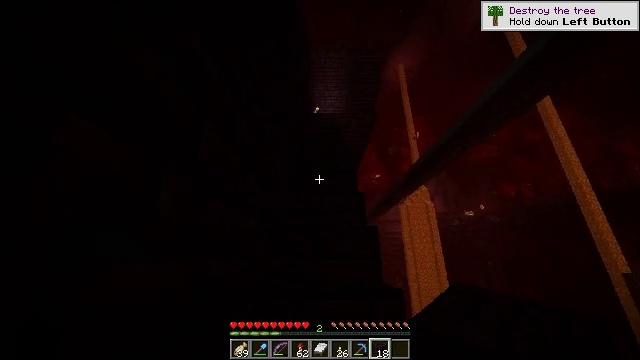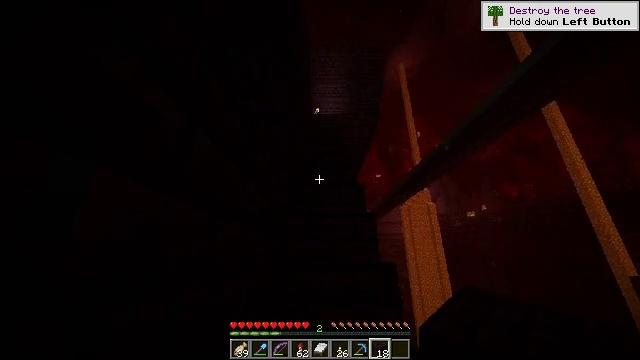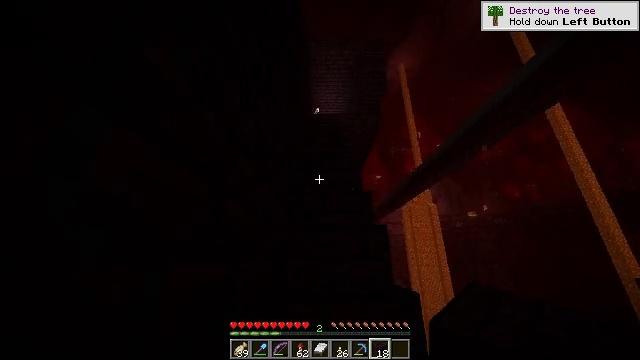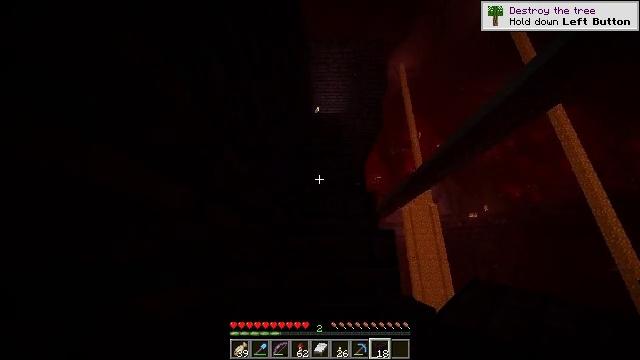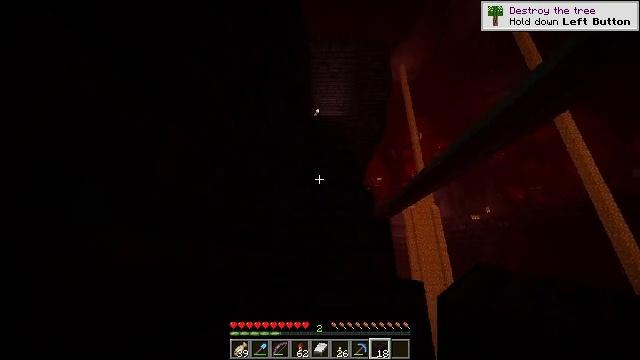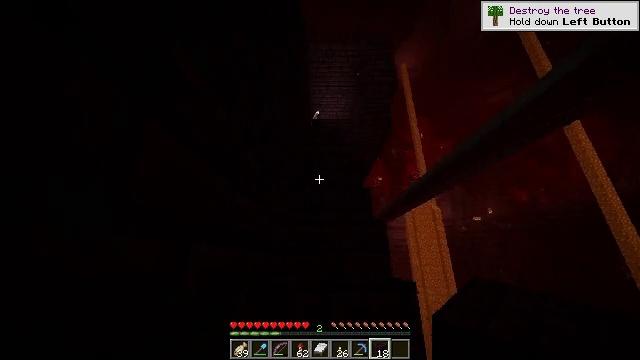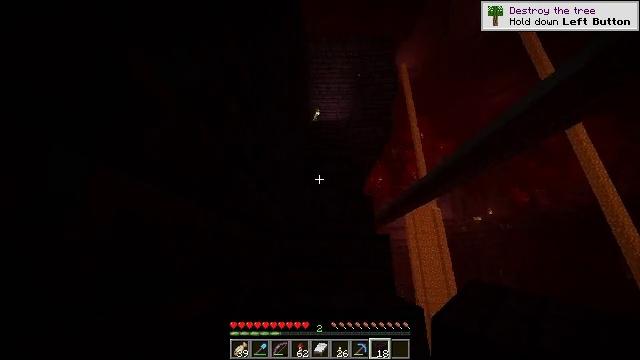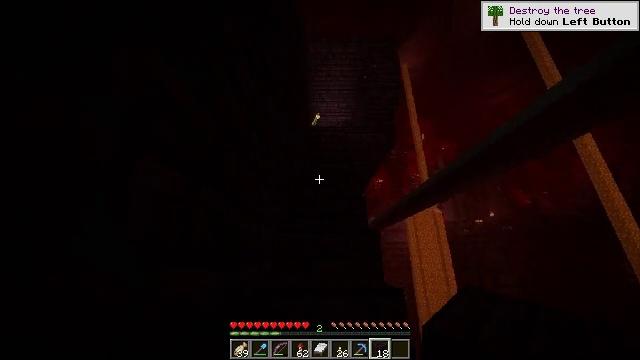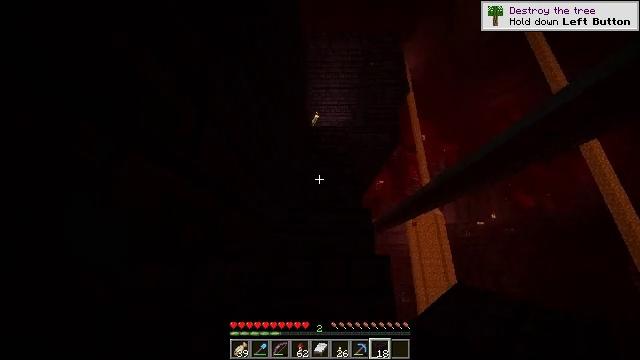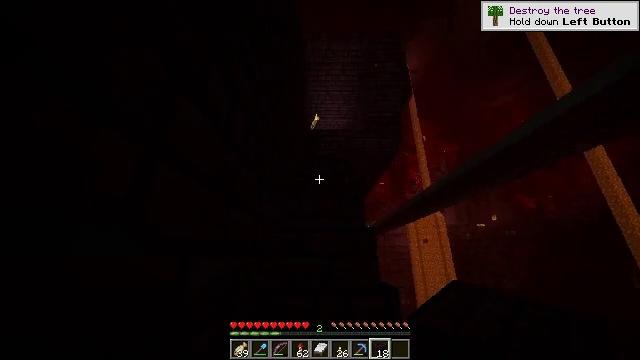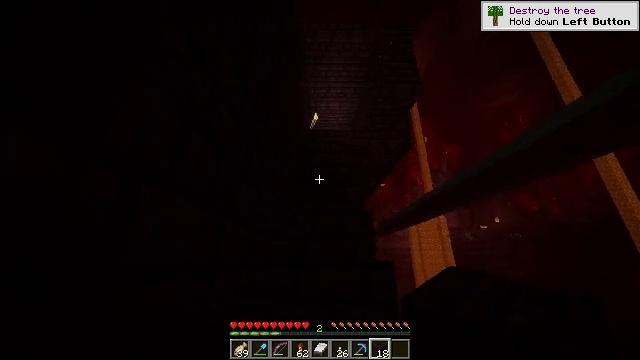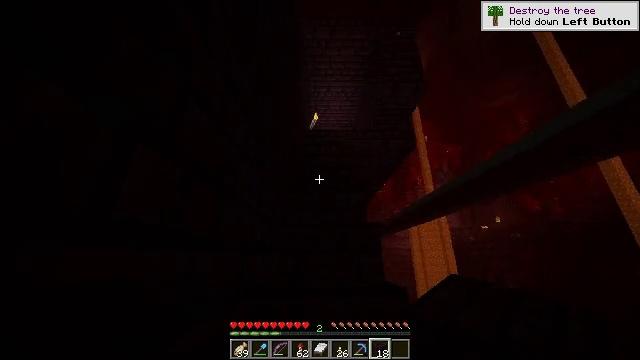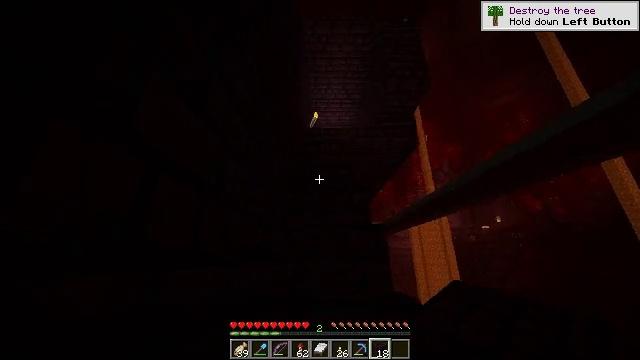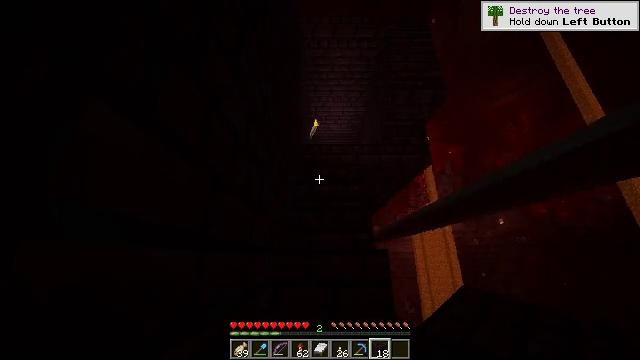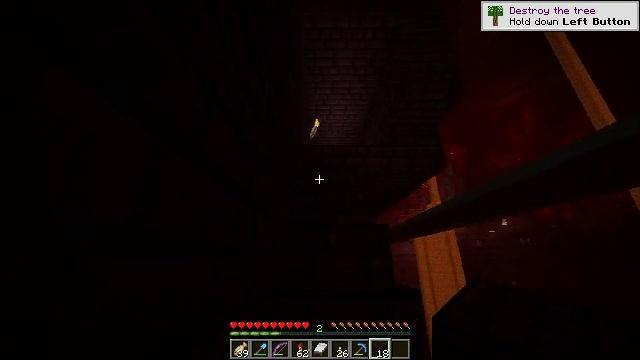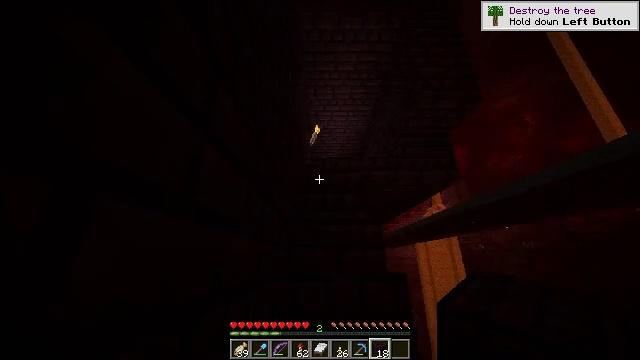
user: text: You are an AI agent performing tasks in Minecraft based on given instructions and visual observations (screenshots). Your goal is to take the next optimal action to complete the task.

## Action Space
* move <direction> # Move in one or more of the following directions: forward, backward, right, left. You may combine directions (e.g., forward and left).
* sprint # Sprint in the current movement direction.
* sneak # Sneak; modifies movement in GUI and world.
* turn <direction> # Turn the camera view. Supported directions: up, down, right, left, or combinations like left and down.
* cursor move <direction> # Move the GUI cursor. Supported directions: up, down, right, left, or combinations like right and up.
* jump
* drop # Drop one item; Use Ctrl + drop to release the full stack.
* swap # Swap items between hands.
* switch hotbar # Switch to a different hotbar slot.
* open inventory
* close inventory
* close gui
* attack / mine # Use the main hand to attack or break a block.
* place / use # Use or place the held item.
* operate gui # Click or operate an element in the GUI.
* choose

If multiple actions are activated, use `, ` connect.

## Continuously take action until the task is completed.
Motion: motion action
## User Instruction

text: Combine nether bricks to craft a nether brick slab.
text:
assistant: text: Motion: move forward
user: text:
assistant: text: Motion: move forward
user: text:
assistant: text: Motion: move forward
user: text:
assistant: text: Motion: move forward
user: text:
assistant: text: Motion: move forward
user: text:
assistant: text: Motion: move forward
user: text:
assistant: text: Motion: move forward
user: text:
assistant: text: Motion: move forward
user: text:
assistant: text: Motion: move forward
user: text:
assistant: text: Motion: move forward
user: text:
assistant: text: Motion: move forward
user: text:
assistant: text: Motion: move forward
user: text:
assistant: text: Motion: move forward
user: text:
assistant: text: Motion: move forward
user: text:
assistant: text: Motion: move forward
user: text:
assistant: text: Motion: move forward
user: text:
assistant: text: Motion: move forward
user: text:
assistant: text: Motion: move forward
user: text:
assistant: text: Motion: move forward
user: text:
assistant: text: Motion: move forward
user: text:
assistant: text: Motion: move forward
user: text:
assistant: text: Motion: move forward
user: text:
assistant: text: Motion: move forward, turn down
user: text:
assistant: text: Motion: move forward, turn down
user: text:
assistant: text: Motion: move forward, turn down
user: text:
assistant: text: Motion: move forward, turn down
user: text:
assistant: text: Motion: move forward, turn down
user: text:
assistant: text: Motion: move forward, turn down
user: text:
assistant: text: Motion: move forward, turn down
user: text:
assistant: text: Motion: move forward, turn down